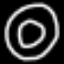
Label: donut